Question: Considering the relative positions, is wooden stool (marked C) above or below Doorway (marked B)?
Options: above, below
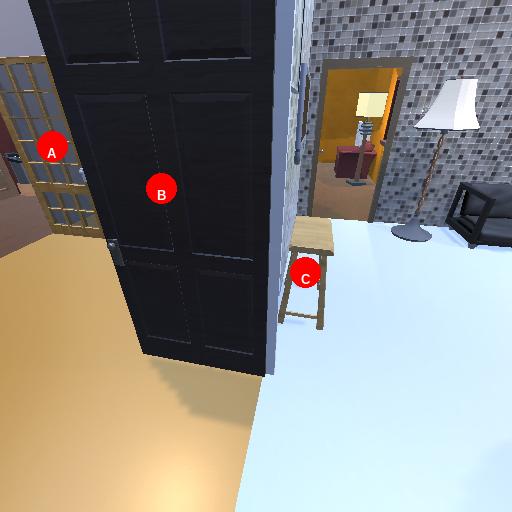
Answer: above